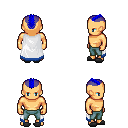
a pixel art fantasy rpg character, male body template, human, tanned skin, white trimmed cape, teal pants, blue short mohawk hairstyle, gray slippers, four views (front, back, left, right), 2x2 character sprite sheet, small pixel art, hard edges, no anti-aliasing